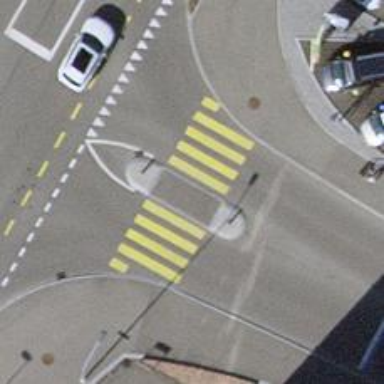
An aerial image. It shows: Marked road crossing with pedestrian island.